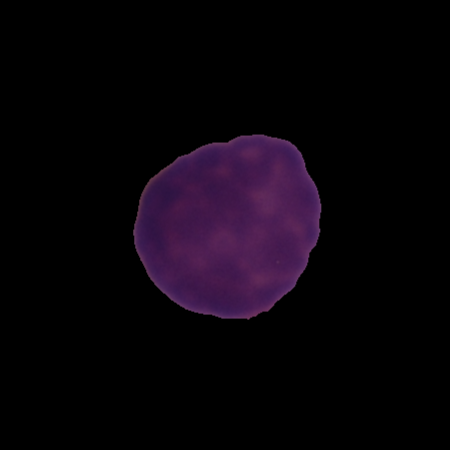
Label: healthy